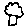
Label: tree